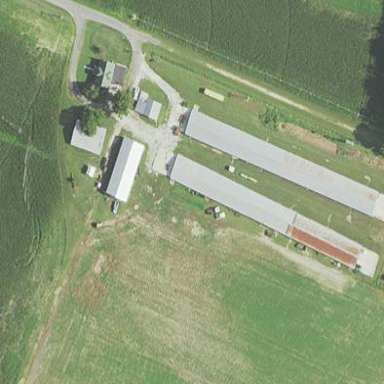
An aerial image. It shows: Farm auxiliary building.